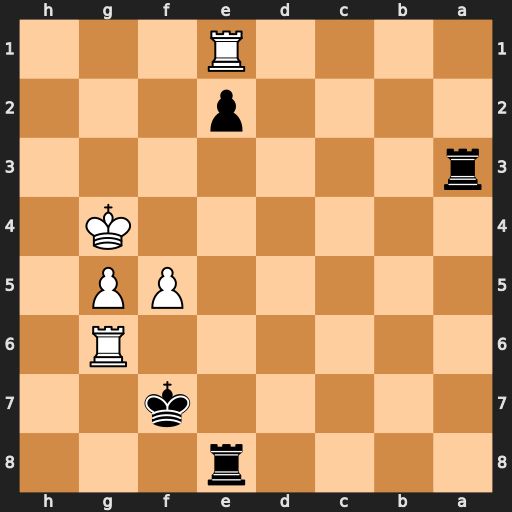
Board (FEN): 4r3/5k2/6R1/5PP1/6K1/r7/4p3/4R3
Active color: b
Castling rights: -
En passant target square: -
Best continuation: Re4+ Kh5 Rh3#